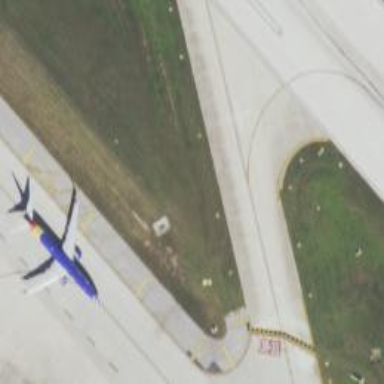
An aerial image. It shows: Image of taxiway at airport.